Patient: sex F, age 39
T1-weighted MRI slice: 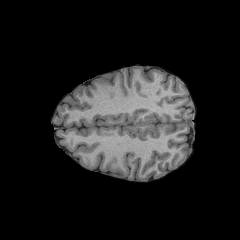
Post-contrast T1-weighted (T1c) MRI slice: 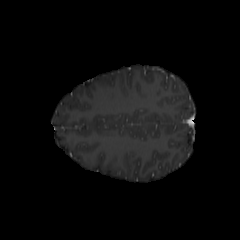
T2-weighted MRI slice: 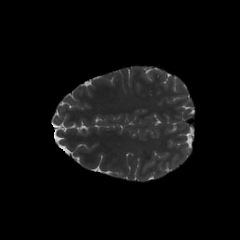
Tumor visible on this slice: no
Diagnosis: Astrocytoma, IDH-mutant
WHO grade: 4